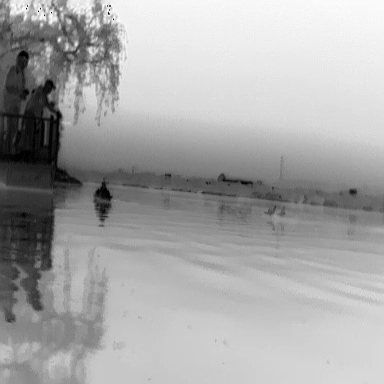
There are two objects shown in the infrared image, including a warship, and a canoe.